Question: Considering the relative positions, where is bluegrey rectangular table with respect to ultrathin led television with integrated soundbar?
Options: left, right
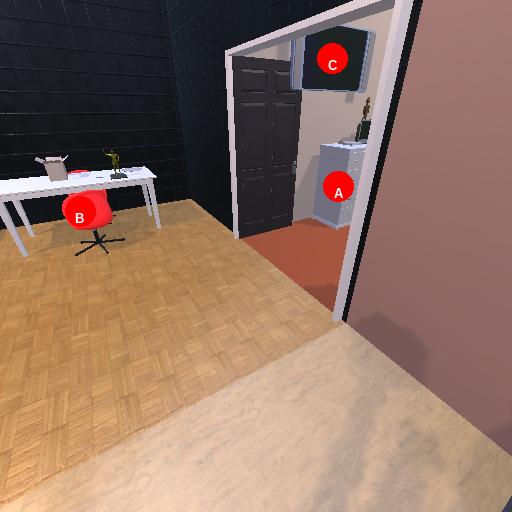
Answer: left